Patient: sex F, age 65
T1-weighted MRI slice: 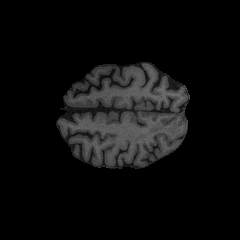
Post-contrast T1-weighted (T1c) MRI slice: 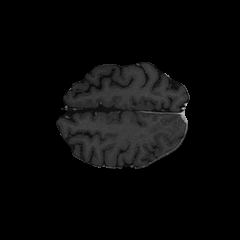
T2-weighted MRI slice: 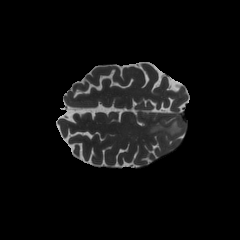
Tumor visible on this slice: yes
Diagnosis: Glioblastoma, IDH-wildtype
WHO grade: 4